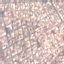
Land use / land cover: Residential